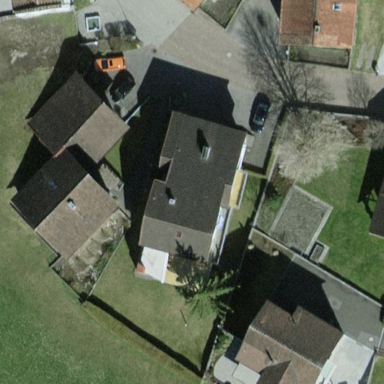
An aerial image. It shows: Detached building.